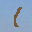
Label: 1